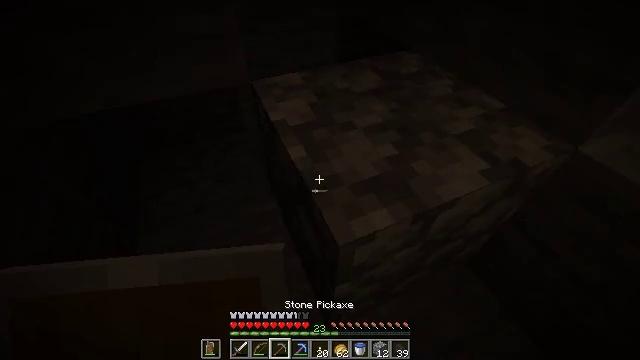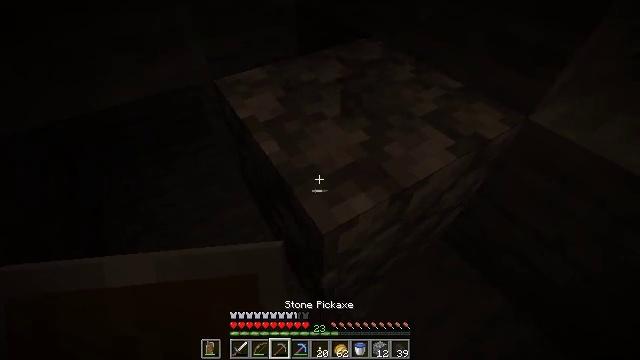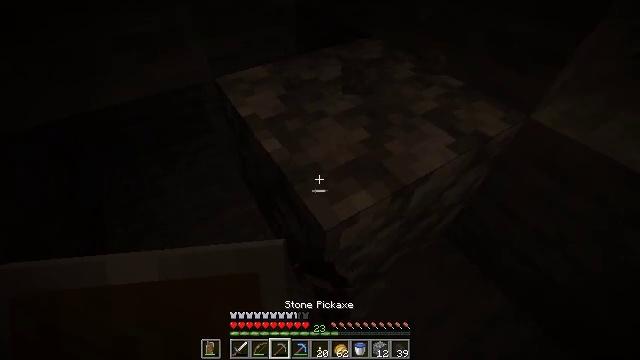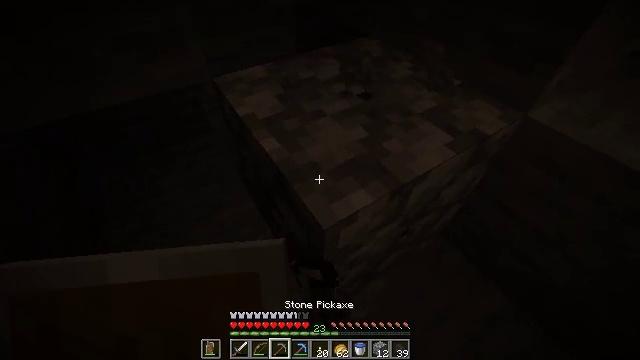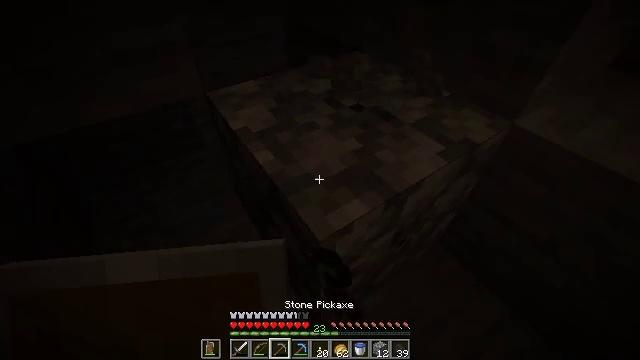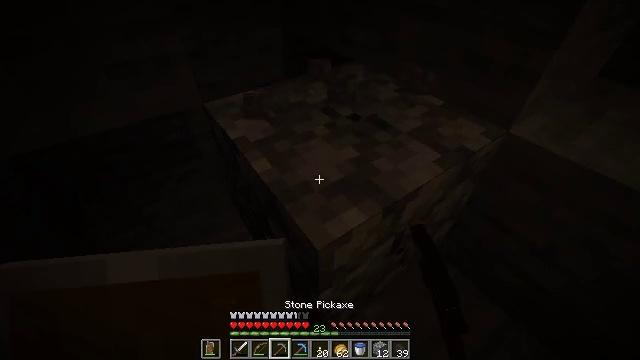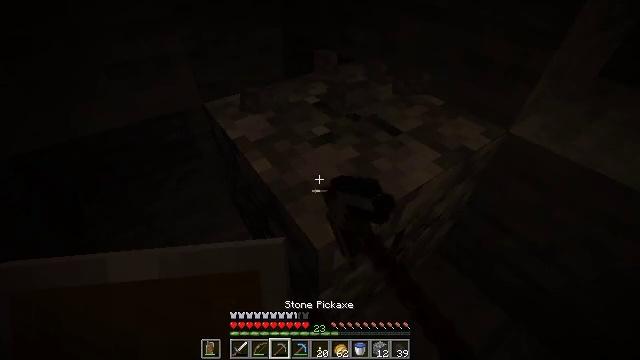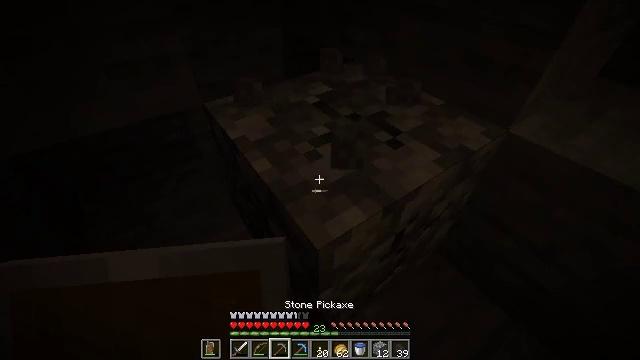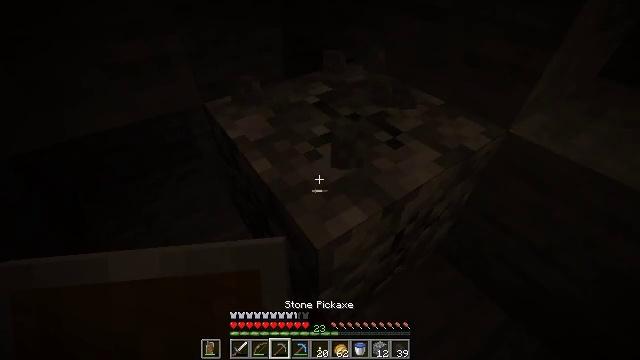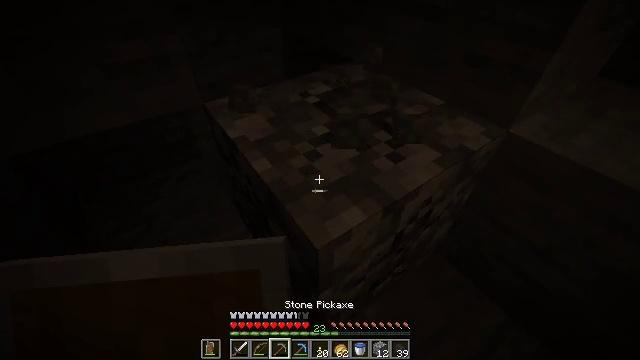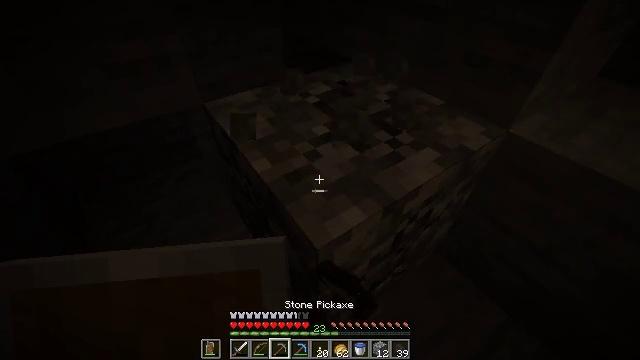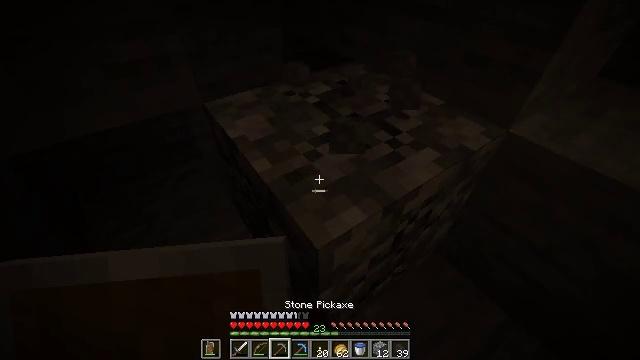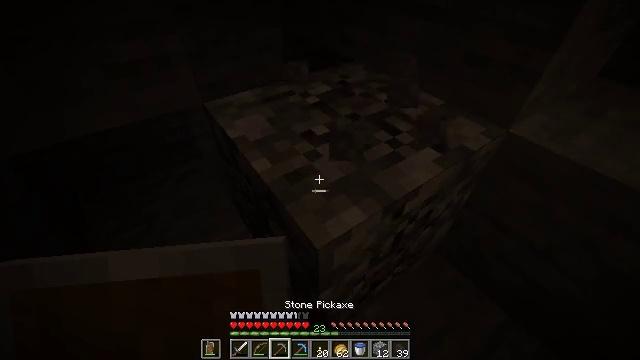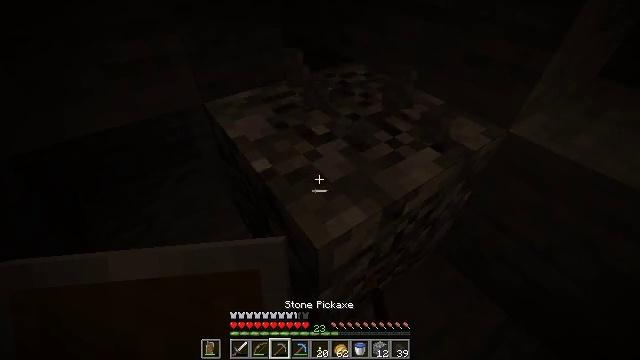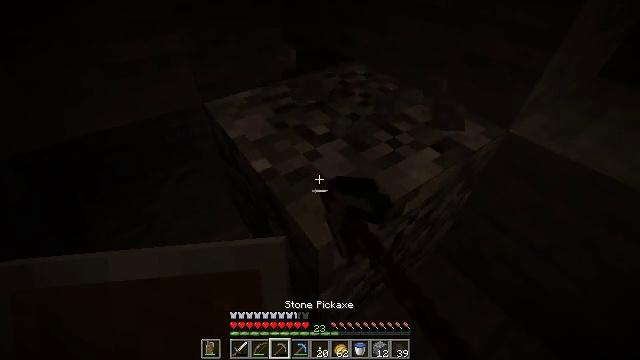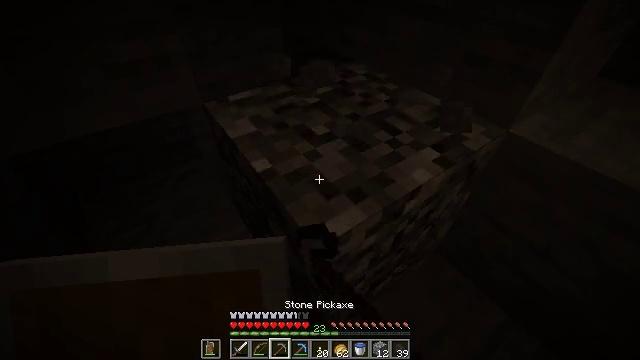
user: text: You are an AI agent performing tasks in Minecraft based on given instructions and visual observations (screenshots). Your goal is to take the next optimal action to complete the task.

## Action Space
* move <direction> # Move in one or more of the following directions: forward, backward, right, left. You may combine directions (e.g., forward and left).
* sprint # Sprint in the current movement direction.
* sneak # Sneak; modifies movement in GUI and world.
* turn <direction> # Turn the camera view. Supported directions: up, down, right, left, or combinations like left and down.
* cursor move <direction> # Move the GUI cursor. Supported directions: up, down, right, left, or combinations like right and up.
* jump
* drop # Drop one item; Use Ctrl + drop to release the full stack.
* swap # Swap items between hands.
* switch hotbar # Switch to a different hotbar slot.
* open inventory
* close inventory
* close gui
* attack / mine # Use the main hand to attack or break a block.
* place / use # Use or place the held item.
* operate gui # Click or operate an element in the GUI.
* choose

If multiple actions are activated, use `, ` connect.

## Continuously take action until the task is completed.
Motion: motion action
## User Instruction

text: Mine cobblestone to craft tools and furnaces.
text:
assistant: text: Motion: turn right and down, attack / mine
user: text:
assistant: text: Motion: attack / mine
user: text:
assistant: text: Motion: attack / mine
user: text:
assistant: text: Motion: turn right and up, attack / mine
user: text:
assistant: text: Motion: turn up, attack / mine
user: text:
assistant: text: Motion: attack / mine
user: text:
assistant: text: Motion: attack / mine
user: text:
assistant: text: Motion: attack / mine
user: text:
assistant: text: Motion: attack / mine
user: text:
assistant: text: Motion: attack / mine
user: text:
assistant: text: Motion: attack / mine
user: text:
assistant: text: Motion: attack / mine
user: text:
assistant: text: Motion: attack / mine
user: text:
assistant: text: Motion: attack / mine
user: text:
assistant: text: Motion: attack / mine
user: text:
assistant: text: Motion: attack / mine
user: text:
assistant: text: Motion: attack / mine
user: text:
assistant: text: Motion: attack / mine
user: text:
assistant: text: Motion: attack / mine
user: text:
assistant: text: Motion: attack / mine
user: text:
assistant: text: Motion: attack / mine